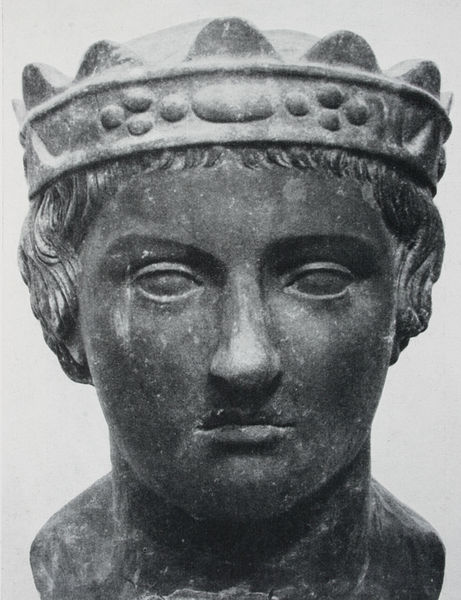
Titel: Abguß des Kaiserkopfes Friedrichs II.
Künstler: Solari
Standort: zerstört
Institution: zerstört
Schlagwörter: kopf, mann, frau, frisur, grau, haar, mund, nase, profil, schmuck, schwarz, stirn, blick, alt, jung, augen, gesicht, haupt, stein, bildnis, hals, portrait, porträt, figur, haare, kind, spitzen, augenbrauen, en face, frontal, hald, kinn, krone, lippen, locken, skulptur, statue, relief, wangen, rand, könig, ernst, brauen, büste, ornamente, starr, verzierung, glatt, plastik, edel, junge, abbild, foto, fotografie, punkte, knabe, bub, schwarzweiss, photo, zacken, antik, prinz, reif, heiliger, königin, sohn, römisch, mamor, bildhauer, voll, entrückt, junker, augapfel, kof, ausdruckslos, keine pupillen, verzierung#, mamoor